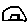
Label: house